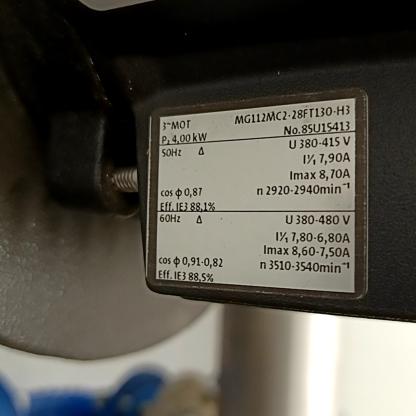
Klasa: tabliczka-znamionowa